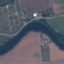
Land use / land cover: River